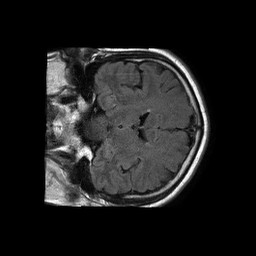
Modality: FLAIR
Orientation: coronal
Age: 65
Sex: male
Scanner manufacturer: philips
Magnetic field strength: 1.5 T
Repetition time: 6 s
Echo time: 0.12 s